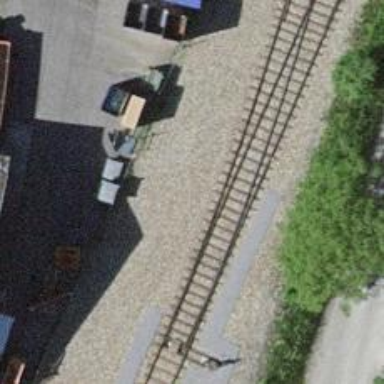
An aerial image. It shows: Railway switch.